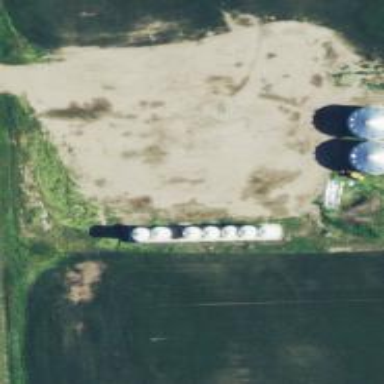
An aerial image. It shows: Silo.